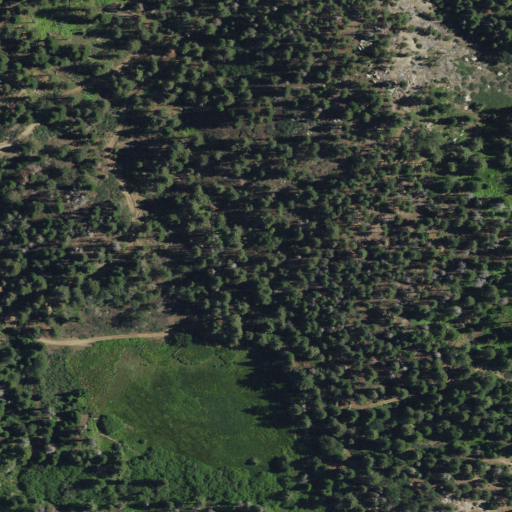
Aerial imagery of plain(s) in California named Portuguese Meadow containing evergreen forest, shrub, herbaceous wetlands, woody wetlands, and grassland